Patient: sex F, age 82
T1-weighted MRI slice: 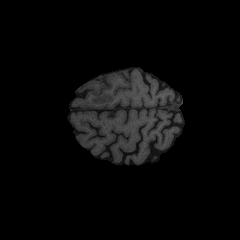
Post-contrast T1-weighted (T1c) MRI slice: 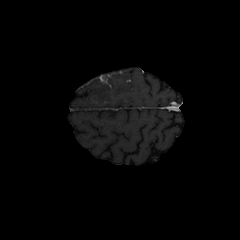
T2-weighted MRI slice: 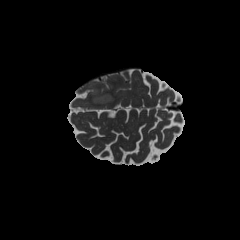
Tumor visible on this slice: yes
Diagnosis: Glioblastoma, IDH-wildtype
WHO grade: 4